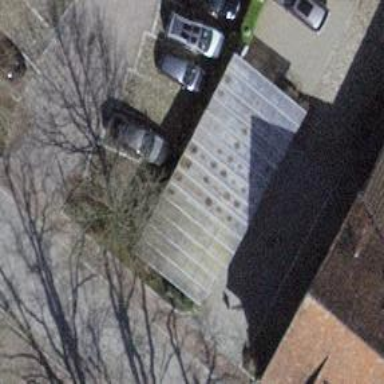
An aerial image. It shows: View of roof of building.